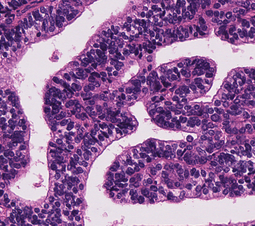
Tumor epithelial tissue: yes
Tumor-associated stroma tissue: no
Normal tissue: no